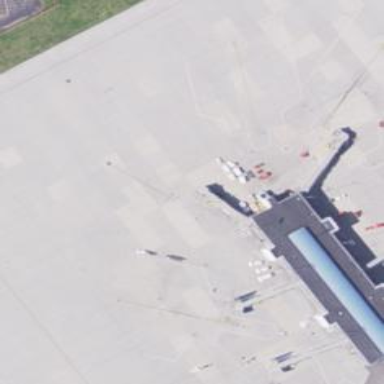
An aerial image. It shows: Footway road with jet bridge.